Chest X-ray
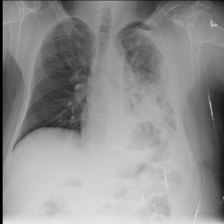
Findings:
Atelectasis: negative
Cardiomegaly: negative
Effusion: negative
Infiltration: negative
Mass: positive
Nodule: negative
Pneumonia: negative
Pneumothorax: negative
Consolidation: positive
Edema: negative
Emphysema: negative
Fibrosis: negative
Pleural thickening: negative
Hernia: negative